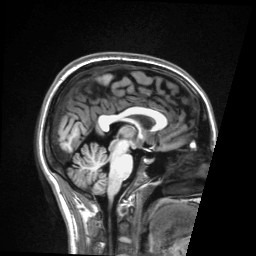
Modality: T1w
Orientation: sagittal